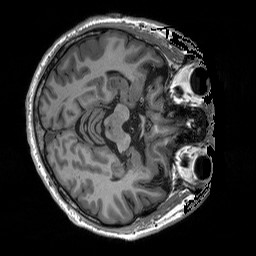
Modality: T1w
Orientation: axial
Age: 67
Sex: male
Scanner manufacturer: siemens
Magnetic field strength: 3 T
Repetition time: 2.5 s
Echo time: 0.00248 s